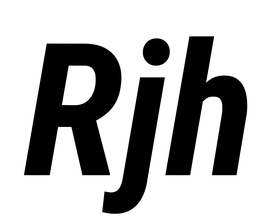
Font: Roboto-Italic_Condensed_Bold_Italic